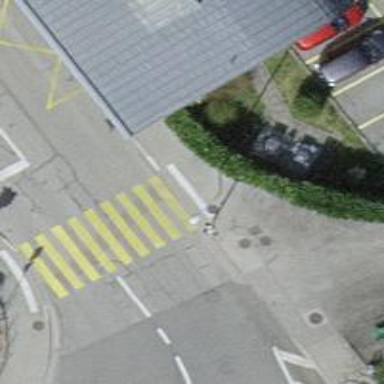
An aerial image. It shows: Bus stop along the road.